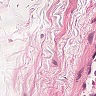
Metastatic tissue present: no